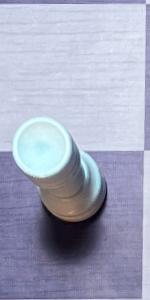
Label: Rook_White